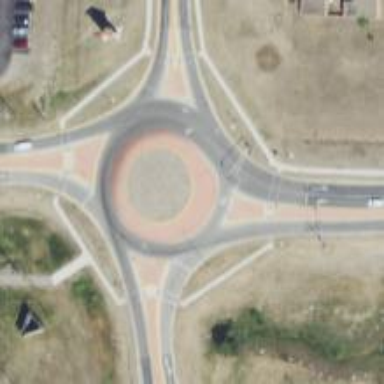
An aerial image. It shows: Roundabout on trunk highway.